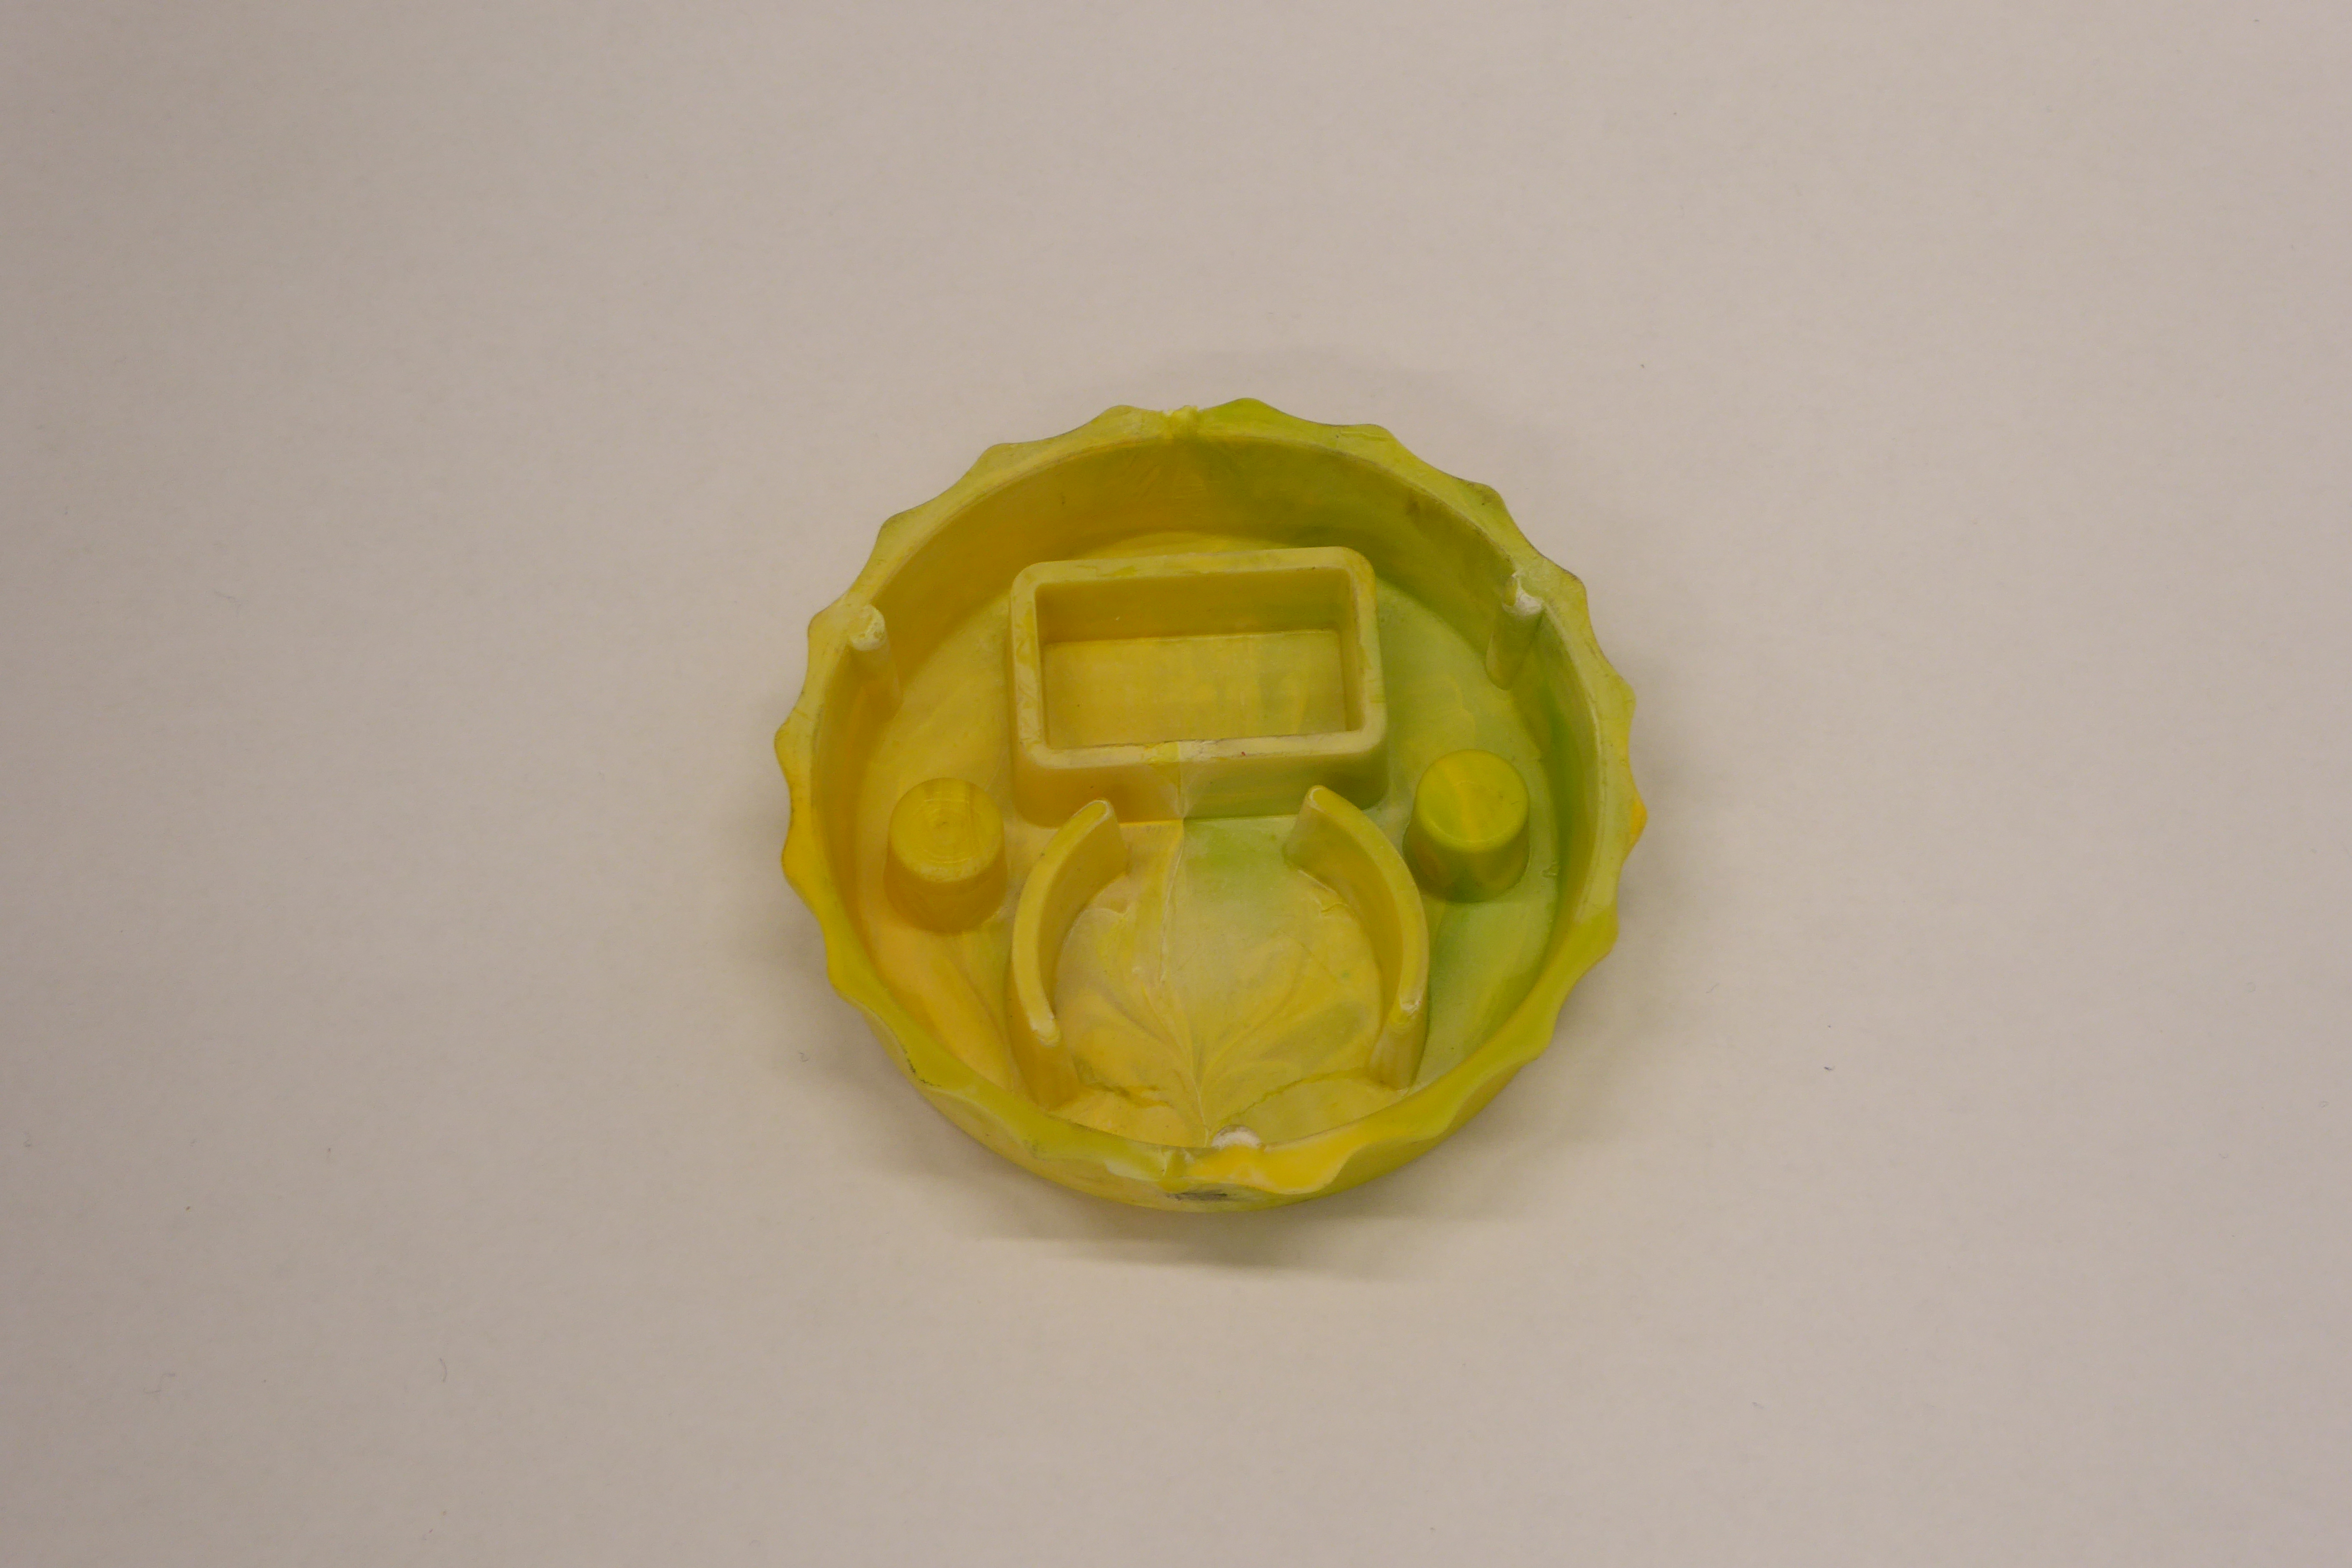
Label: Bottle Opener - Cover